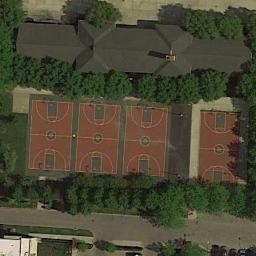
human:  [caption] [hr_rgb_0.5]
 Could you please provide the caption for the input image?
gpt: There are four basketball courts surrounded by trees with a road pass by .

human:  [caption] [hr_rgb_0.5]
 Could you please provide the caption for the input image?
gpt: Between the buildings and the road is four basketball courts and two rows of trees .

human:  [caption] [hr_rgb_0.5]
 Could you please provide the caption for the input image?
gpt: There is a basketball court several meters apart from three other basketball courts .

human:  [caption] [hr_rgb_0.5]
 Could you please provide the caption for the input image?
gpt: Four basketball courts surrounded by some trees and some buildings beside .

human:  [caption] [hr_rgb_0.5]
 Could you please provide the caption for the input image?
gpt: Four basketball courts are surrounded by trees .